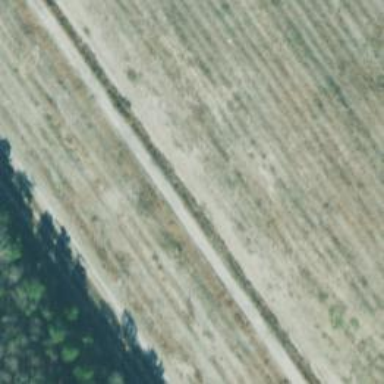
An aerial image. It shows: Abandoned railway yard.